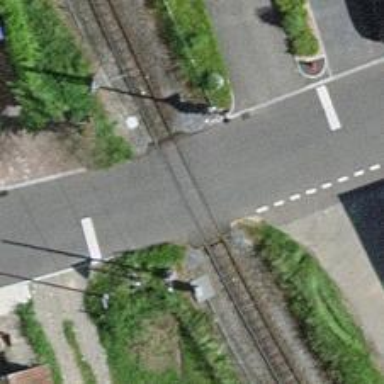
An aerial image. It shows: Railway level crossing.